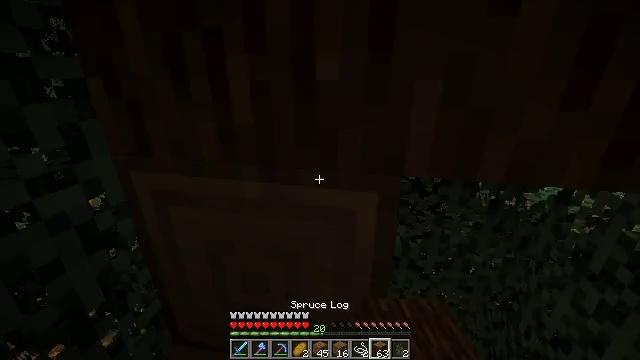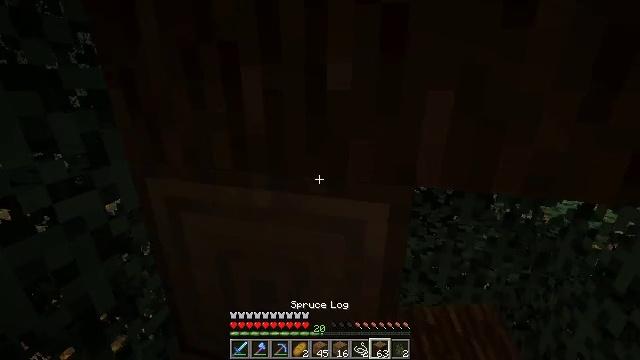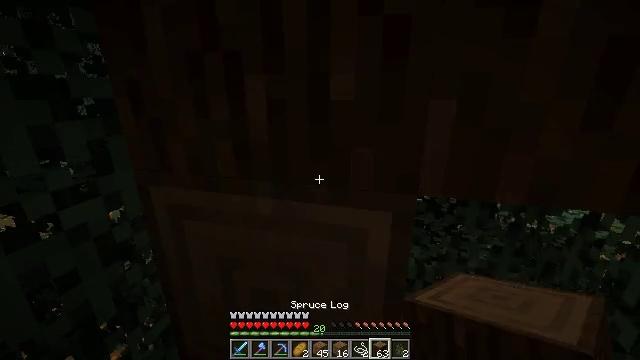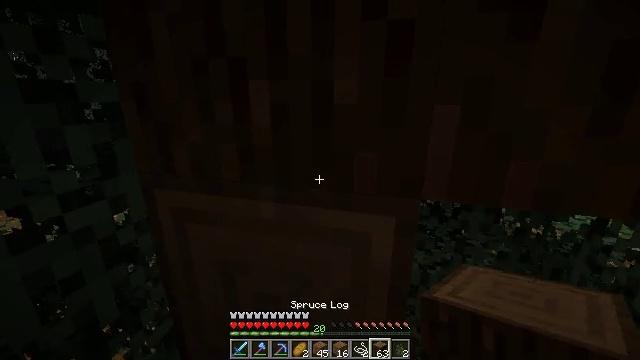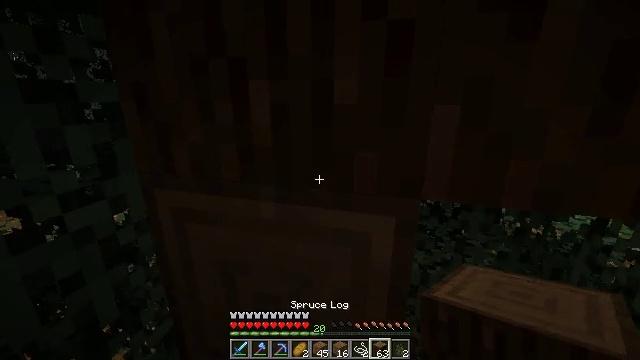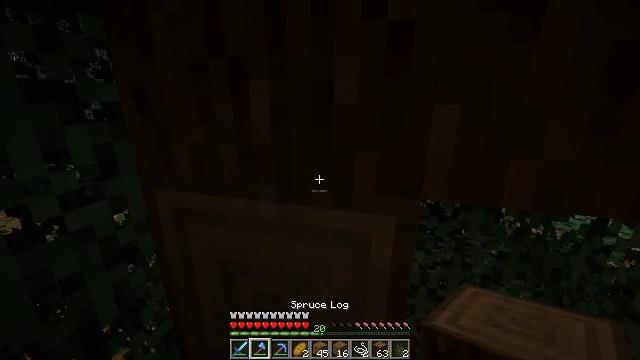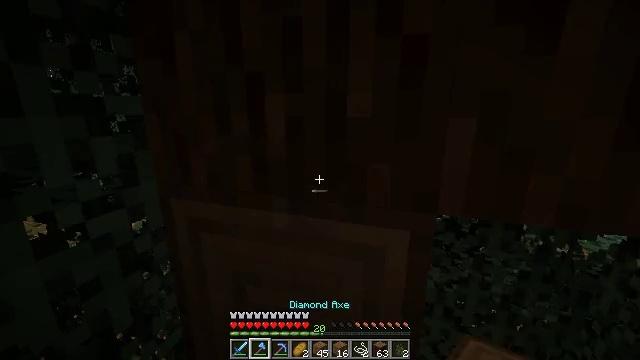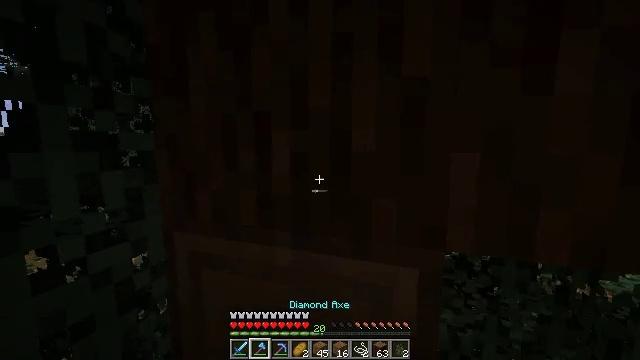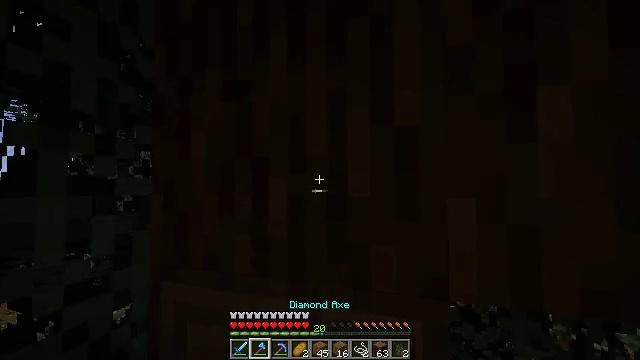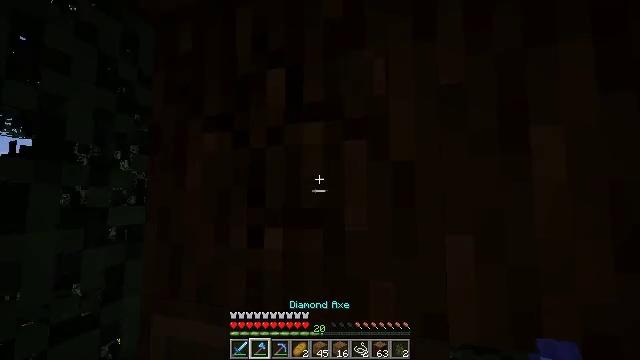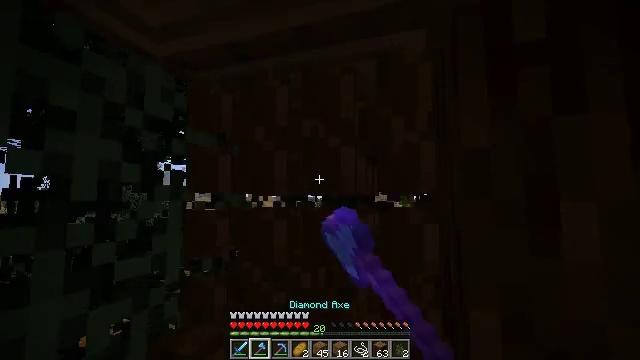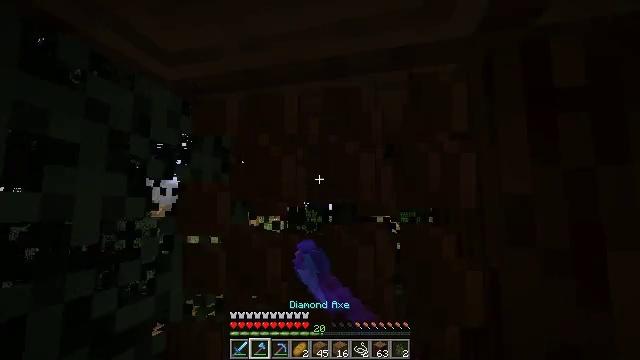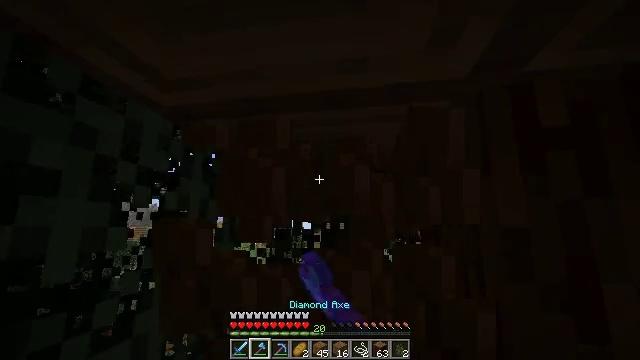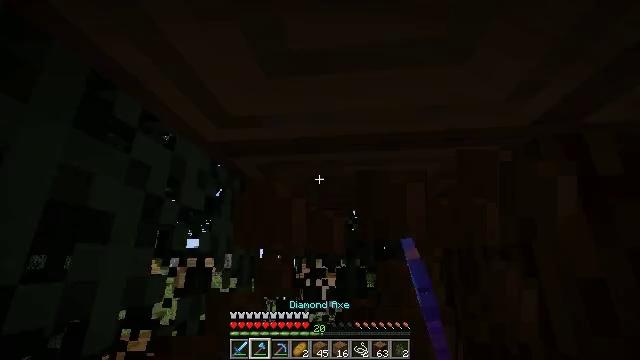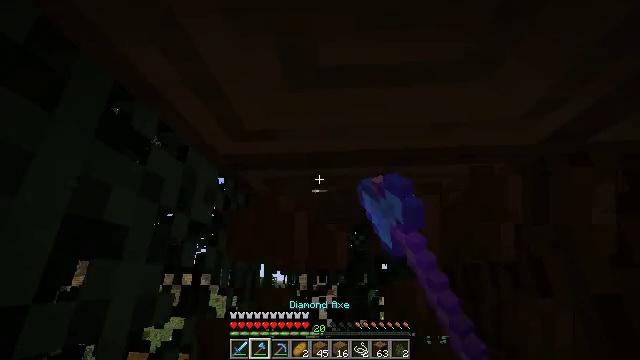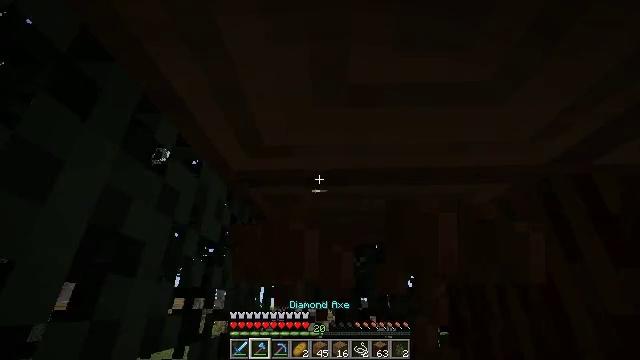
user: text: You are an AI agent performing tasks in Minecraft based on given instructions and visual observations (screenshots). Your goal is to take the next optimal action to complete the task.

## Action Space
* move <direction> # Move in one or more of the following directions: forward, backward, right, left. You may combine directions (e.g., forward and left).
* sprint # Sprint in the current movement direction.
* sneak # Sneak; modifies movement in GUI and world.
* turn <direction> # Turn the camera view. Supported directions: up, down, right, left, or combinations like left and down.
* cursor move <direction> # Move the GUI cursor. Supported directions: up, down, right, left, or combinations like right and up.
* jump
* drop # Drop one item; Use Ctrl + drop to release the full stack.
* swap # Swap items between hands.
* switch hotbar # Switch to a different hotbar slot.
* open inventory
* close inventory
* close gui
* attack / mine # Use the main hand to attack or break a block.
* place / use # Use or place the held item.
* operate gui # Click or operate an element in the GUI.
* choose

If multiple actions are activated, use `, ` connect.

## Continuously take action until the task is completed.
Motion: motion action
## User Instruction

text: Mine the spruce log from the forest.
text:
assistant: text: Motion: sneak, turn left and up
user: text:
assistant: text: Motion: sneak, turn up
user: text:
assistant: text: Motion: sneak
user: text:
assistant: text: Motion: sneak
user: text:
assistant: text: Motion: sneak, switch to hotbar 2
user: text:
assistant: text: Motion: sneak, turn left and up, switch to hotbar 2
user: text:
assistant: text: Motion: sneak, turn left and up
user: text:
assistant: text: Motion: turn up
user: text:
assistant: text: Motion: turn up, attack / mine
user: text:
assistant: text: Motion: move left, attack / mine
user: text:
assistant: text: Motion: move left, turn right and up, attack / mine
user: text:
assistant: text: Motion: move left, turn right and up, attack / mine
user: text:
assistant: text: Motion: turn right and up, attack / mine
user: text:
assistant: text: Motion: turn right and up, attack / mine
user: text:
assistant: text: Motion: turn right and up, attack / mine
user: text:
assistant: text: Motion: turn right and up, attack / mine
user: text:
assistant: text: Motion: turn right and up, attack / mine
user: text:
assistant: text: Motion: turn up, attack / mine
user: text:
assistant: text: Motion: attack / mine
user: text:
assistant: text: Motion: attack / mine
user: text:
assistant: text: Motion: turn up, attack / mine
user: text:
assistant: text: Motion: turn left and up, attack / mine
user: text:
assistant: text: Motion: turn left and up, attack / mine
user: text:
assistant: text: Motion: attack / mine
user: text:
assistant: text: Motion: attack / mine
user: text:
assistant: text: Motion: attack / mine
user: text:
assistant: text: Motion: turn right and down, attack / mine
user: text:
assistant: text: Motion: move forward, turn right and down, attack / mine
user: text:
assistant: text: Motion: move forward, turn down, attack / mine
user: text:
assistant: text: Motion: move forward, turn down, attack / mine, jump